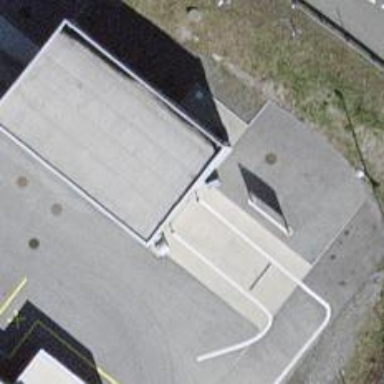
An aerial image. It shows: Paved driveway tunnel designed as building passage.